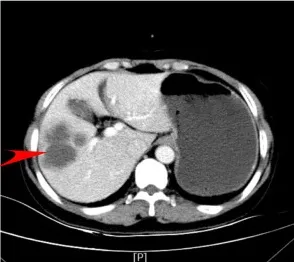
Patient's preoperative abdominal CT axial scan and enhancement. (C) Venous phase.
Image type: radiology (ct)